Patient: sex M, age 64
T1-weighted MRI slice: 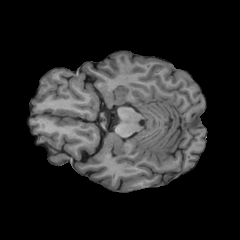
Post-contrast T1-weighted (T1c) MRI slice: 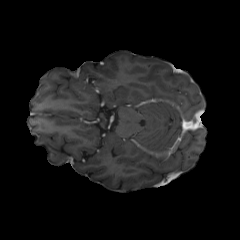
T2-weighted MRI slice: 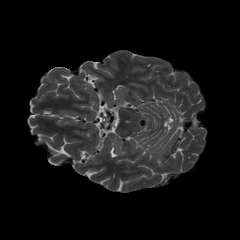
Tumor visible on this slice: no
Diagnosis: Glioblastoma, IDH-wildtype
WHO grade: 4